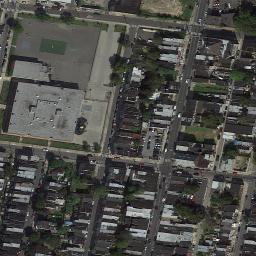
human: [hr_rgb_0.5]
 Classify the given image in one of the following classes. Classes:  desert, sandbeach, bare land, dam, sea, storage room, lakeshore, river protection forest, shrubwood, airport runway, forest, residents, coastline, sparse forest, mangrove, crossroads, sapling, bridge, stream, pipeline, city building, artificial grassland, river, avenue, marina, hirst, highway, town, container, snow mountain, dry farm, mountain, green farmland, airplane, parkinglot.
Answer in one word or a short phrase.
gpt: town